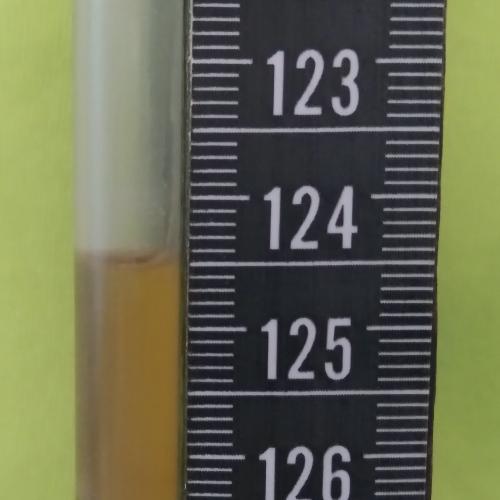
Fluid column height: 124.5 cm